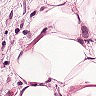
Metastatic tissue present: yes